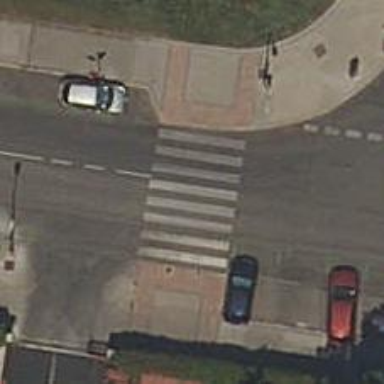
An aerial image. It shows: Zebra crossing on footway.